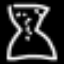
Label: hourglass